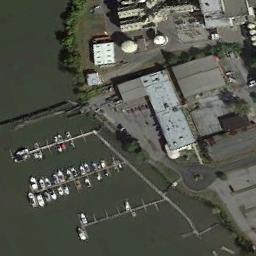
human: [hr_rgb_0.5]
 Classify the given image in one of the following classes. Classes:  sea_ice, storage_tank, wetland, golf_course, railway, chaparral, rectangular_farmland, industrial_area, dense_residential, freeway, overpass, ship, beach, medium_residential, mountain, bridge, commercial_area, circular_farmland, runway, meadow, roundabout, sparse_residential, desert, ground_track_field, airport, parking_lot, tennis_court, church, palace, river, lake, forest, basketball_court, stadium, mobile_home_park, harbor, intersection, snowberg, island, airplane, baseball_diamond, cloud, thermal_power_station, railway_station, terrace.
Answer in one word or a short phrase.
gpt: harbor